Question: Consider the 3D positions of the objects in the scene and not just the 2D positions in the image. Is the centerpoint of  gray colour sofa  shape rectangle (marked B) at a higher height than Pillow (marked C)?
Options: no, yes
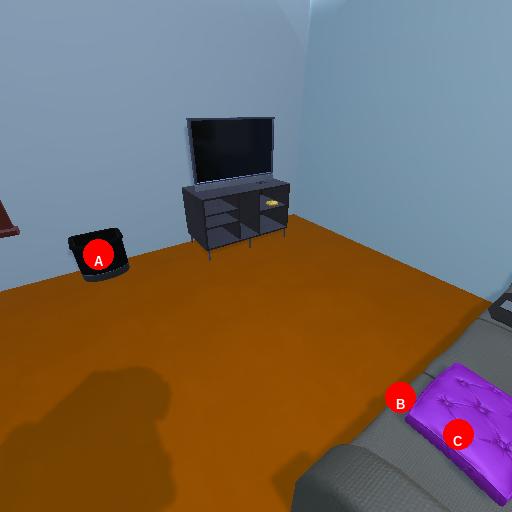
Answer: no